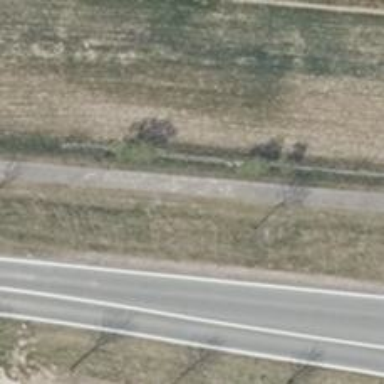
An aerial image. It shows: Asphalt path.